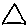
Label: triangle